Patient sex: M
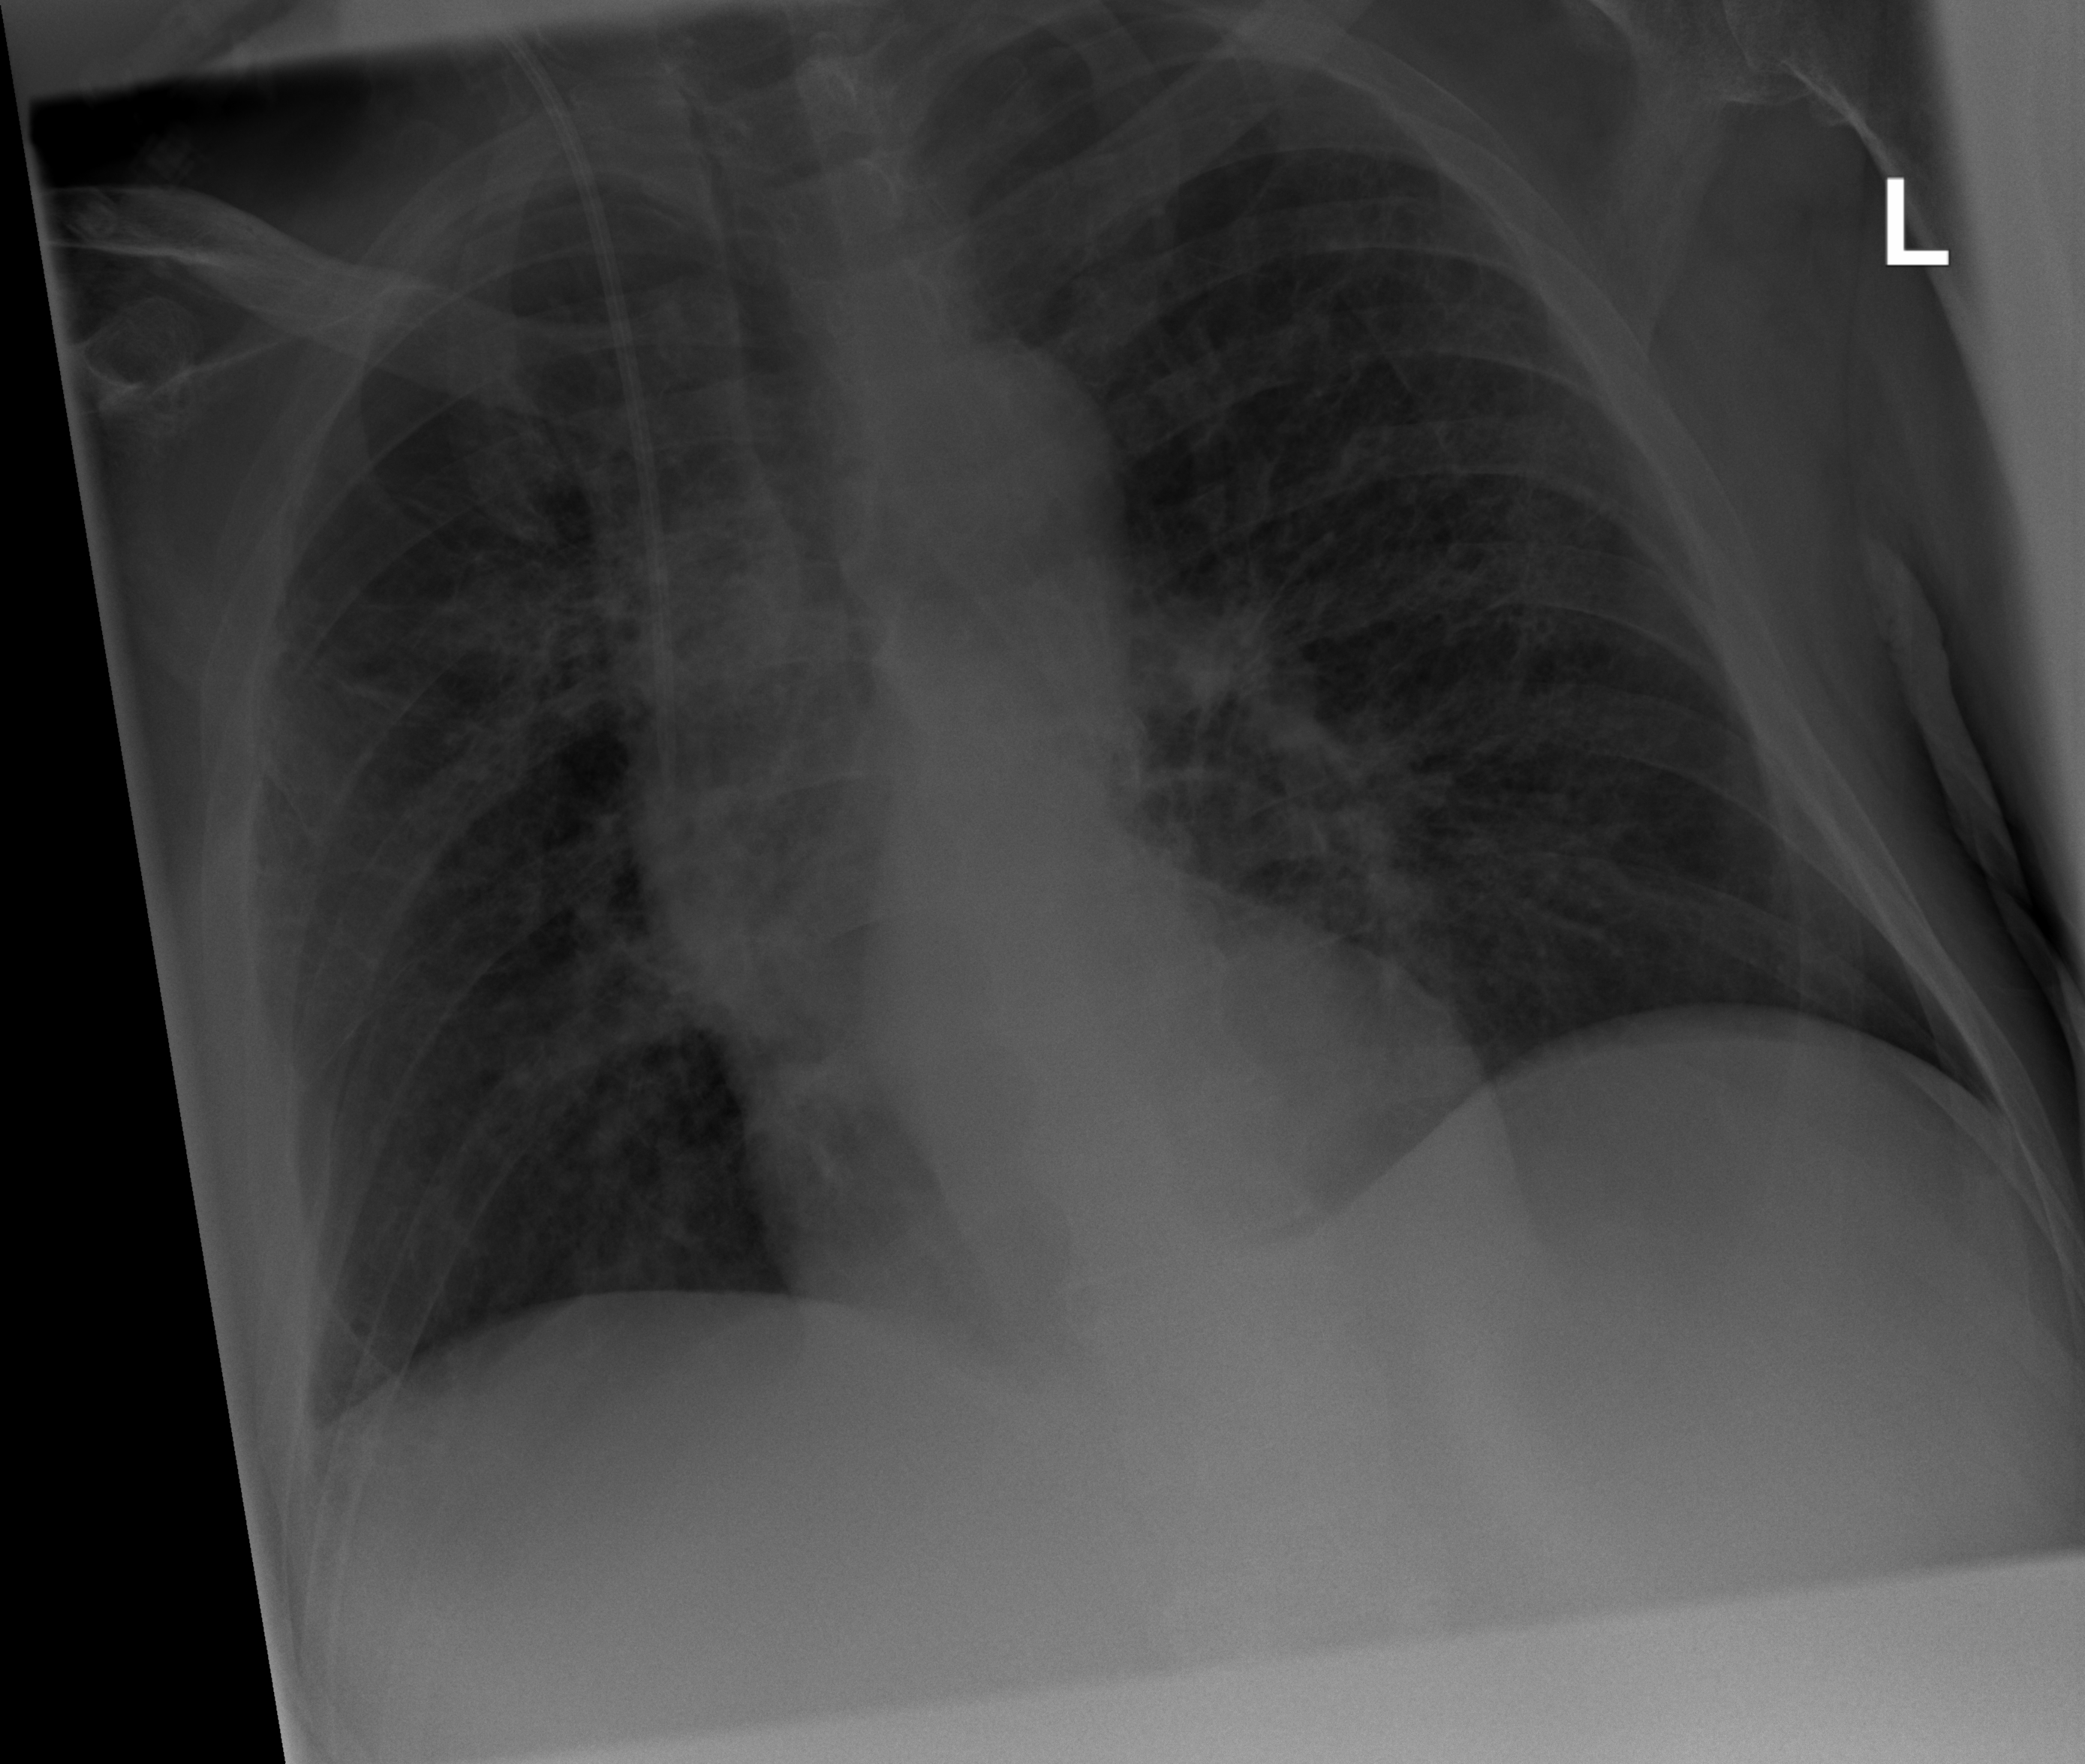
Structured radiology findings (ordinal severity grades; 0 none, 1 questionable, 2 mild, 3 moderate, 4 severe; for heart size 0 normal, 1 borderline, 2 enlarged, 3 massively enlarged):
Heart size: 0
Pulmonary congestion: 0
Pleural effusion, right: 1
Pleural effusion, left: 0
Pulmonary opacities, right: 3
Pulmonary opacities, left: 3
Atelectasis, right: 2
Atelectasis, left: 2